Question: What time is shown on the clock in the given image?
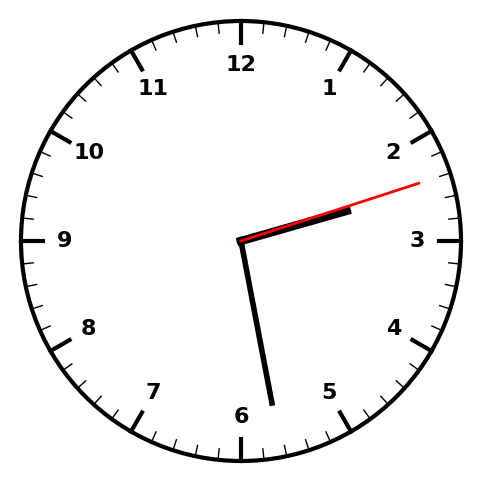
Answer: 02:28:12